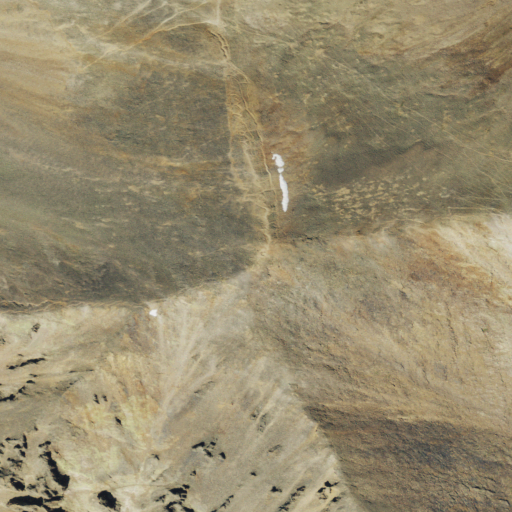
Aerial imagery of mountain in Colorado named Sunshine Peak containing only barren land